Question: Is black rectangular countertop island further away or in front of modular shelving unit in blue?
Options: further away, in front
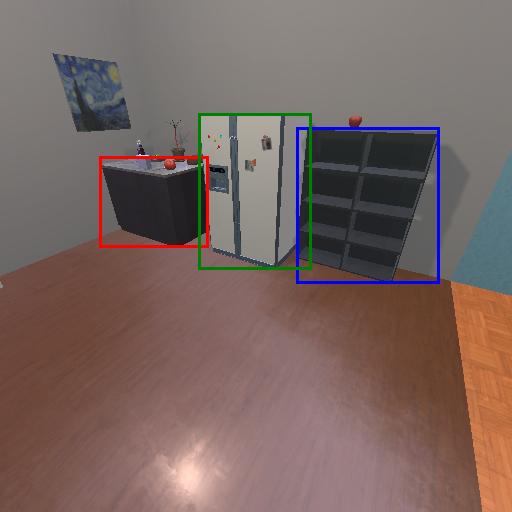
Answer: further away